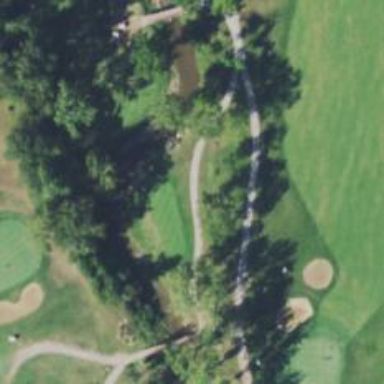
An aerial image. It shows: Pathway for golfing.